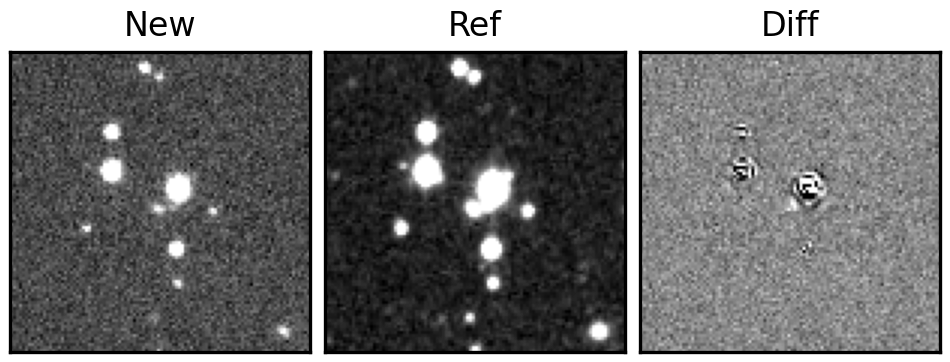
Label: bogus